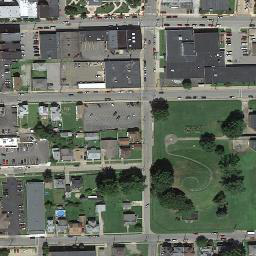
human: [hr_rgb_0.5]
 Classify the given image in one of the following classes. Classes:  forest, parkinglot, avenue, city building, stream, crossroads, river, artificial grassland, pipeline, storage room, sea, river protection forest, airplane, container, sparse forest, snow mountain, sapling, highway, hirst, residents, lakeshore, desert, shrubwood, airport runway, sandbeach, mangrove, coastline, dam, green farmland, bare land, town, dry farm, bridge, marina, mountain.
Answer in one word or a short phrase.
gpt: town